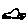
Label: car